Question: I've created a new project and had Eclipse create some skeleton code for an Activity with an ActionBar. I've removed the default menu that was also created (the "Settings" icon that shows on the right side).
Now that there's no Settings menu in the ActionBar, I want my dropdown to align to the right.
How is that possible ?

'''
public class Main extends FragmentActivity implements ActionBar.OnNavigationListener
{
@Override
protected void onCreate(Bundle savedInstanceState)
{
super.onCreate(savedInstanceState);
setContentView(R.layout.main);
// Set up the action bar to show a dropdown list.
final ActionBar actionBar = getActionBar();
actionBar.setDisplayShowTitleEnabled(true);
actionBar.setNavigationMode(ActionBar.NAVIGATION_MODE_LIST);
// Set up the dropdown list navigation in the action bar.
actionBar.setListNavigationCallbacks(
// Specify a SpinnerAdapter to populate the dropdown list.
new ArrayAdapter<String>(getActionBar().getThemedContext(),
android.R.layout.simple_list_item_1,
android.R.id.text1, new String[] {
getString(R.string.title_section1),
getString(R.string.title_section2),
getString(R.string.title_section3), }), this);
}
@Override
public boolean onCreateOptionsMenu(Menu menu)
{
// no settings menu
return false;
}
}
'''
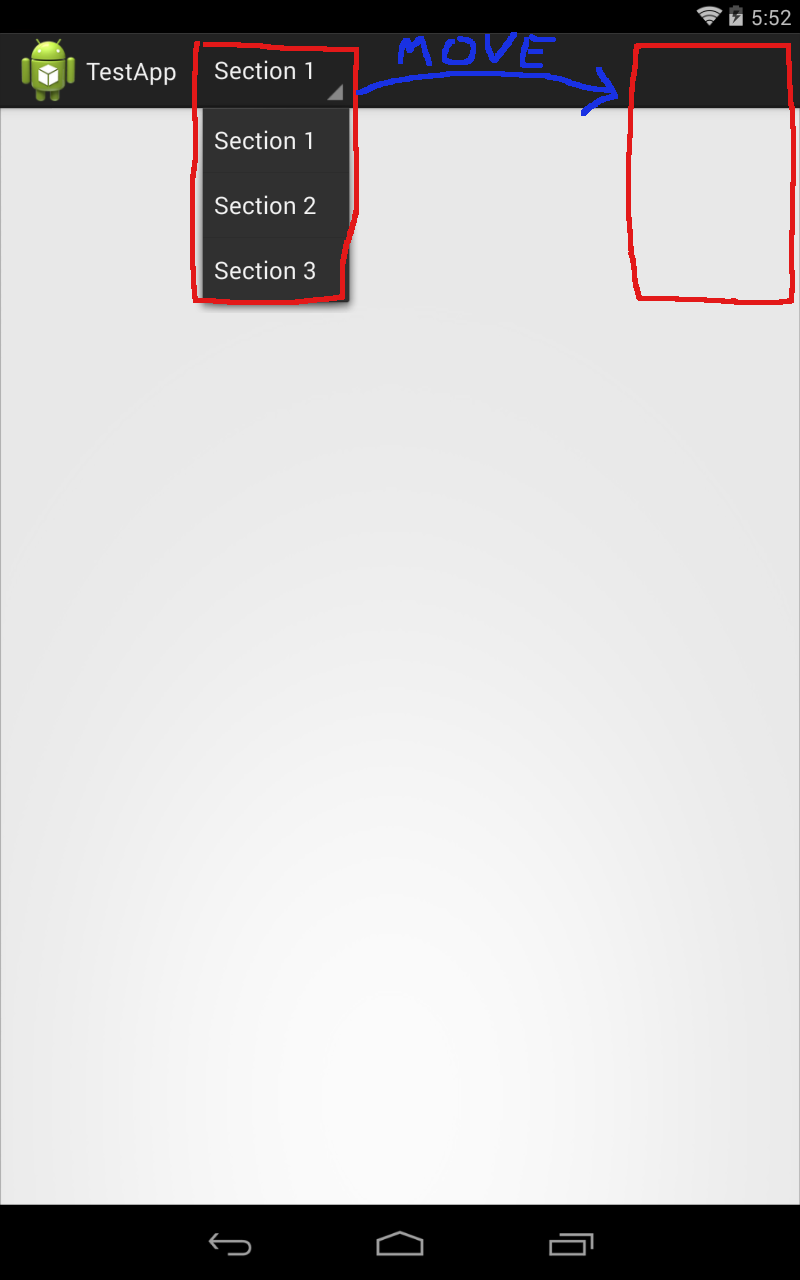
Answer: > It is impossible to move Action bar features from the left to the
right. You can, however, add a Spinner as an Action View and customize
it so that it looks and behaves exactly like the Spinner from the
Action bar list navigation.
Source: <URL>